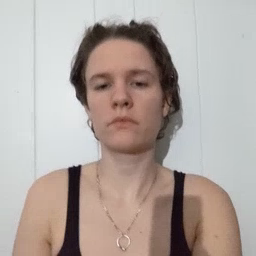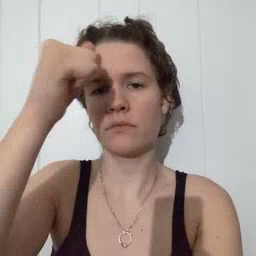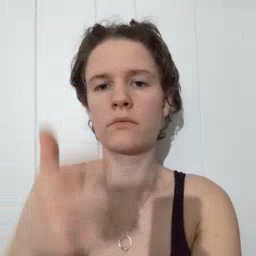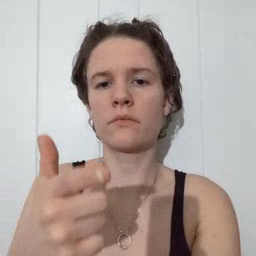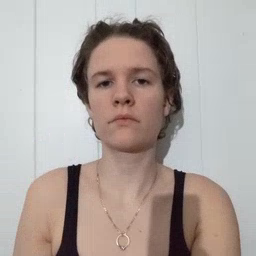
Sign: brother